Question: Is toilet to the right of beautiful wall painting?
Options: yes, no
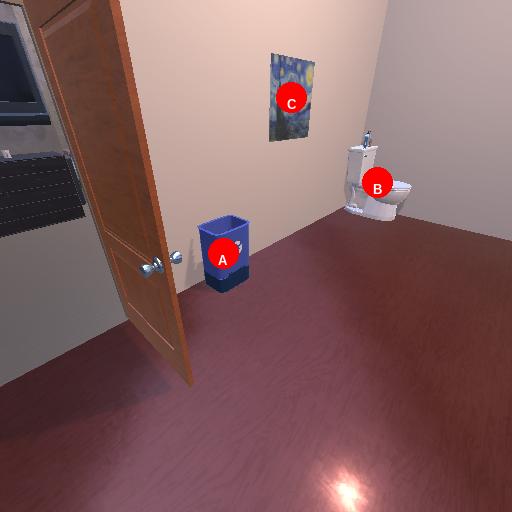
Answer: yes